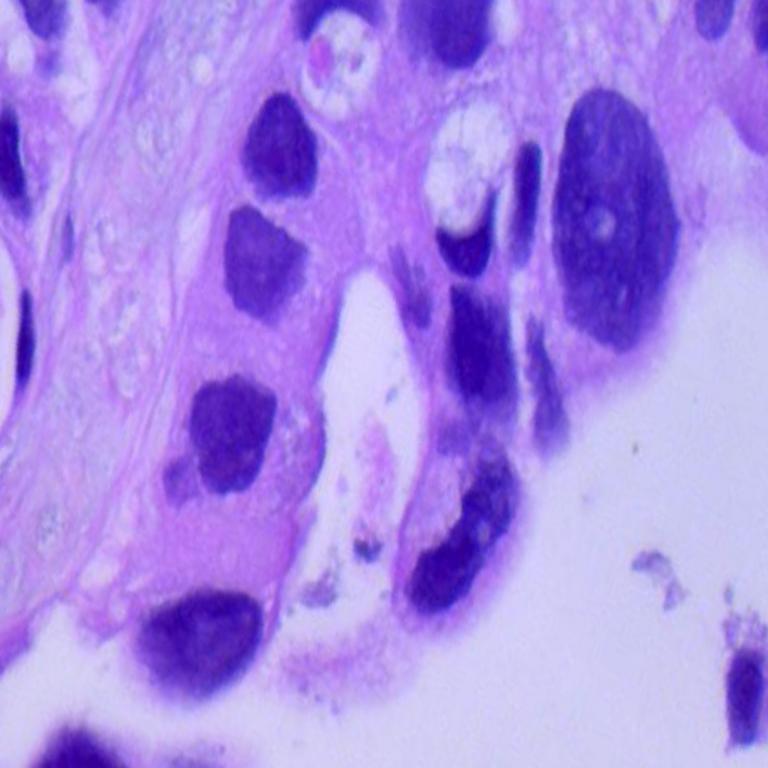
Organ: lung
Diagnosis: adenocarcinomas